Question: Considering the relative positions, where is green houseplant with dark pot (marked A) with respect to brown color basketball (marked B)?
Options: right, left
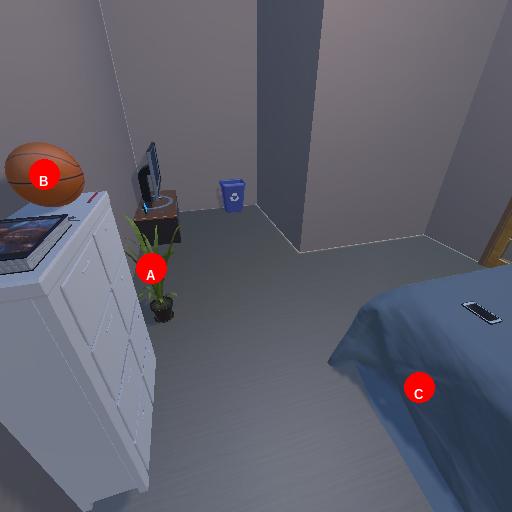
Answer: right